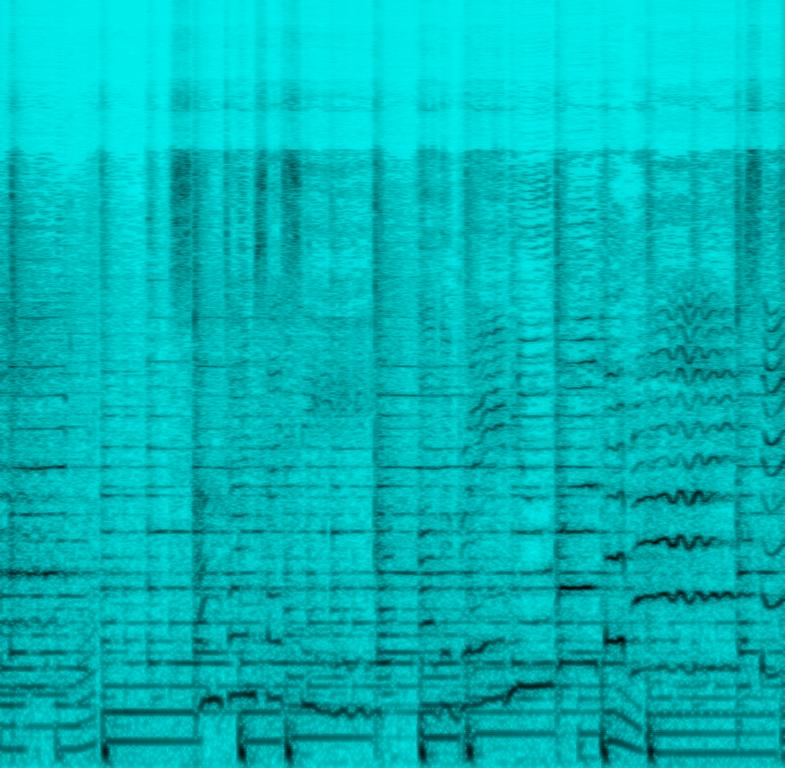
This is a festive music piece used as a theme for a cartoon. It is a slow tempo piece. There is a female vocalist singing melodically. The keyboard is playing the melody while the bass guitar is following in the background. The rhythm consists of a calm acoustic drum beat. The atmosphere is serene. This piece could be playing in the background at a slow dance event.